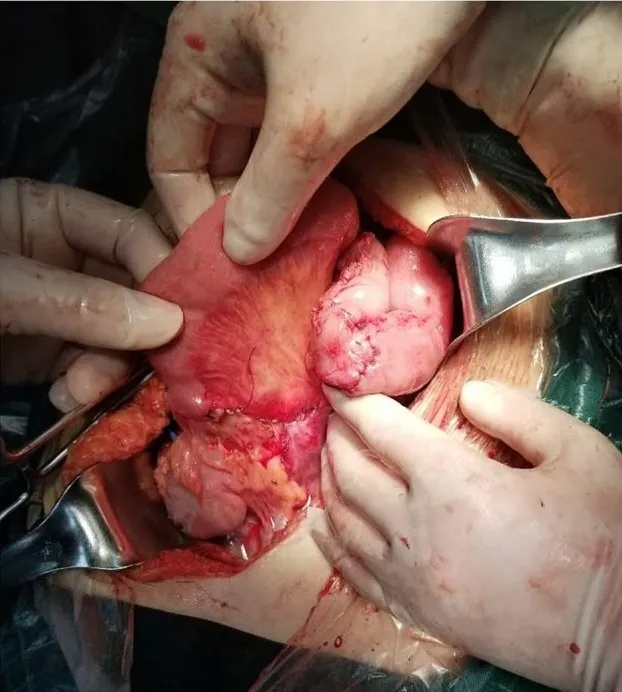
Jejunum of interposition anastomosed between the remnant jejunum and ileocecal junction.
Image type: medical_photograph (other_medical_photograph)